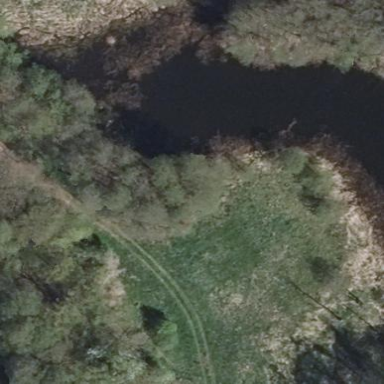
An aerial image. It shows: Oxbow water feature in natural setting.